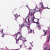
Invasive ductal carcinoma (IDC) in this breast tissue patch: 0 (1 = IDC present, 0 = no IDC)